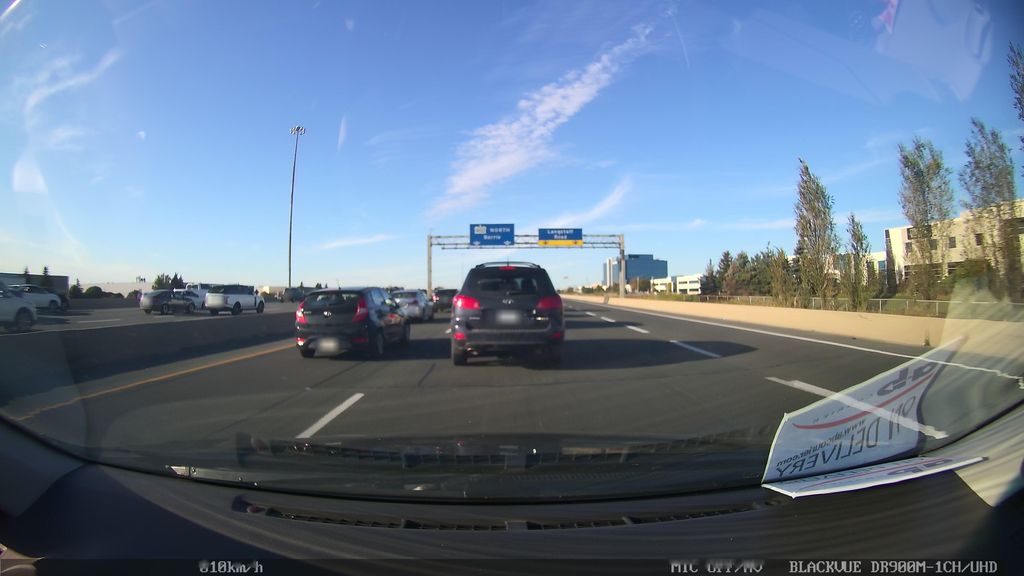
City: toronto